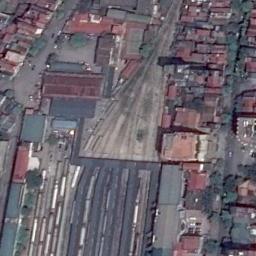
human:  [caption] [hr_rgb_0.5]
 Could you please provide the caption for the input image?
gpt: There is a fully equipped railway station in the city .

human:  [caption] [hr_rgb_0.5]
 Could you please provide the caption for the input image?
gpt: The railway station with lots of railways is surrounded by a residential area .

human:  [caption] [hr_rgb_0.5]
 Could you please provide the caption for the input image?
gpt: Many buildings are beside the railway station .

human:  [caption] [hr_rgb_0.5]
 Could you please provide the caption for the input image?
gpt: The railway station is next to some buildings and trees .

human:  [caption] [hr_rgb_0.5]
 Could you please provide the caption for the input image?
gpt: There are many red buildings near the railway station .